Question: Have read some documentation in MDN:
<URL>
When I have seen the overview section I was wondering, what does that mean?

In C# there is a nullable data type:
<URL>
With the similar syntax to JS sample, which is in the screenshot from docs:
'''
int? num = null;
'''
It means, that a value types, which are struct like 'int' can hold not just some value, but could a 'null' value could be assigned to it.
But! JavaScript has a duck-typing and it is also a dynamic language with the weak typification. In JS I can assign null or undefined to any value or even not set anything, it isn't a strict language as C#.
So... It can't be a nullable type as in C#, so what is it?
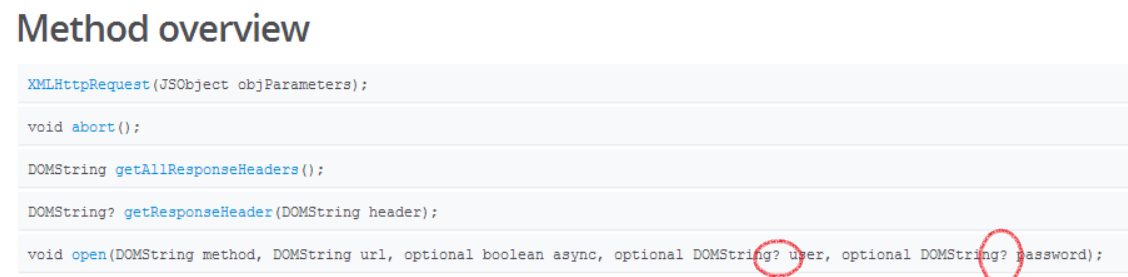
Answer: That is a interface definition, is not actual javascript code. It only means that that value can be 'null'. It means exactly the same as in C#
Take into account that in javascript you don't declare the return value, and there you are seeing it.